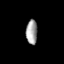
Tissue: prostate
Cell type: Endothelial cells
Senescence score: 0.6944
Nuclear area (px): 272
Mean DAPI intensity: 161.32